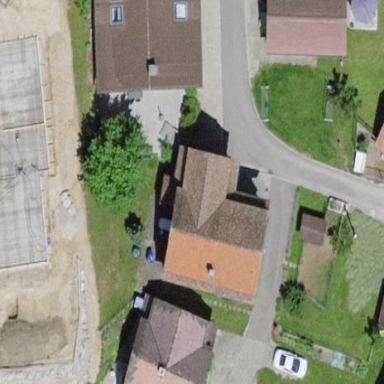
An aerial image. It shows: Detached building.